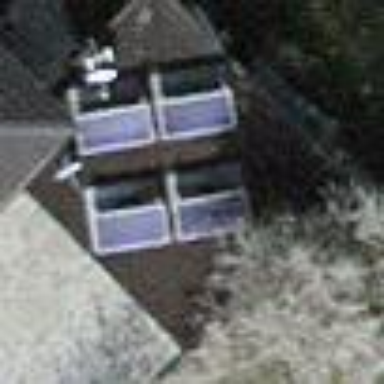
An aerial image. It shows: View of roof of building.